Question: I need to align the ticks of two y axis. Unfortunately the solutions I've read do not work for me or, what I think is more probable, I just don't get it.
#### The Question:
I want to align the ticks of the secondary y axis to the ticks of the primary y axis. The plot shows power consumption with and without photovoltaik. The left ticks '[0,50,100,150]' should be aligned with the right ticks '[-30,-20,-10,0]'.

Here's my code.
'''
fig,ax1 = plt.subplots()
ax2 = ax1.twinx()
lg1 = ax1.plot(df_P_and_PVA_av['time'], df_P_and_PVA_av['ges mean power'], label="Leistungsbezug Hauptzahler",color="blue", linewidth=0.9)
lg2 = ax1.plot(df_P_and_PVA_av['time'], df_P_and_PVA_av['combined mean power'], label="Leistungsbezug Hauptzahler ohne PVAs",color="blue", linewidth=0.9, linestyle='dotted')
lg3 = ax2.plot(df_P_and_PVA_av['time'], df_P_and_PVA_av['PVA mean power'], label="Leistung PVAs",color="lightblue", linewidth=0.9)
ax1.set_title("durchschnittlicher Lastgang Hauptzahler und PVA " + season_str + "
" + str(df_P_period['date and time'].min().strftime('%d.%m.%Y')) + " bis " + str(df_P_period['date and time'].max().strftime('%d.%m.%Y')))
ax1.set_xlabel("Zeit")
ax1.set_ylabel("Leistung Hauptzahler [kW]")
ax2.set_ylabel("Leistung PVAs [kW]")
Anzahl_x_ticks = 6
x_ticks = list()
laenge = len(df_P_and_PVA_av['time'])
step = int(round(len(df_P_and_PVA_av['time'])/Anzahl_x_ticks))
for x in np.arange(Anzahl_x_ticks+1):
if x == Anzahl_x_ticks:
x_ticks.append(df_P_and_PVA_av['time'].max())
else:
x_ticks.append(df_P_and_PVA_av['time'].iloc[x*step])
ax1.set_xticks(x_ticks)
ax1.xaxis.set_minor_formatter(mdates.DateFormatter('%H:%M'))
ax1.yaxis.set_major_locator(ticker.AutoLocator())
ax1.yaxis.set_minor_locator(ticker.AutoMinorLocator())
ax2.yaxis.set_major_locator(ticker.AutoLocator())
ax2.yaxis.set_minor_locator(ticker.AutoMinorLocator())
ratio = 1/3
x_left, x_right = ax1.get_xlim()
y_low, y_high = ax1.get_ylim()
ax1.set_aspect(abs((x_right-x_left)/(y_low-y_high))*ratio)
lg = lg1 + lg2 + lg3
labs = [l.get_label() for l in lg]
# Shrink current axis's height by 10% on the bottom
box = ax1.get_position()
ax1.set_position([box.x0, box.y0 + box.height * 0.1,
box.width, box.height * 0.9])
# Put a legend below current axis
ax1.legend(lg,labs,loc='upper center', bbox_to_anchor=(0.5, -0.3),
fancybox=True, shadow=False, ncol=2, fontsize=10)
ax1.grid()
ax2.grid()
fig.tight_layout()
'''
See data below:
'''
time,PVA mean power,ges mean power,combined mean power
00:00,0.0,93.83310533515731,93.83310533515731
00:15,0.0,94.90560875512996,94.90560875512996
00:30,0.0,88.93023255813954,88.93023255813954
00:45,0.0,84.41586867305061,84.41586867305061
01:00,0.0,85.4938440492476,85.4938440492476
01:15,0.0,78.22708618331053,78.22708618331053
01:30,0.0,73.4829001367989,73.4829001367989
01:45,0.0,72.54172366621067,72.54172366621067
02:00,0.0,69.75923392612859,69.75923392612859
02:15,0.0,62.451436388508895,62.451436388508895
02:30,0.0,60.55813953488372,60.55813953488372
02:45,0.0,62.28180574555404,62.28180574555404
03:00,0.0,56.35020519835842,56.35020519835842
03:15,0.0,50.834473324213405,50.834473324213405
03:30,0.0,47.945280437756495,47.945280437756495
03:45,0.0,42.08481532147743,42.08481532147743
04:00,0.0,37.25854993160055,37.25854993160055
04:15,0.0,37.778385772913815,37.778385772913815
04:30,0.0,29.428180574555405,29.428180574555405
04:45,0.0,26.632010943912448,26.632010943912448
05:00,0.0,27.655266757865938,27.655266757865938
05:15,0.0,23.036935704514363,23.036935704514363
05:30,0.0,20.749658002735977,20.749658002735977
05:45,0.0,24.388508891928865,24.388508891928865
06:00,0.0,28.393980848153216,28.393980848153216
06:15,0.0,25.231190150478795,25.231190150478795
06:30,0.0,24.722298221614228,24.722298221614228
06:45,0.0,31.151846785225718,31.151846785225718
07:00,-0.0006195652173913,28.372093023255815,28.372712588473206
07:15,-0.0373152173913043,39.96169630642955,39.999011523820855
07:30,-0.1500326086956522,26.796169630642954,26.946202239338607
07:45,-0.3798586956521739,27.392612859097127,27.772471554749302
08:00,-0.7411739130434781,28.54172366621067,29.28289757925415
08:15,-1.2384782608695648,41.65253077975376,42.891009040623324
08:30,-1.952,30.555403556771545,32.50740355677154
08:45,-2.885717391304348,34.66484268125855,37.550560072562895
09:00,-4.00596739130435,41.86046511627907,45.866432507583426
09:15,-5.352141304347827,50.84541723666211,56.19755854100993
09:30,-6.705413043478261,47.102599179206564,53.80801222268482
09:45,-8.542423913043475,50.70861833105335,59.25104224409682
10:00,-10.197836956521735,57.55950752393981,67.75734448046154
10:15,-12.020652173913042,74.31463748290014,86.33528965681319
10:30,-13.50114130434782,77.09439124487004,90.59553254921786
10:45,-15.37723913043479,82.15868673050616,97.53592586094095
11:00,-17.448141304347825,81.38987688098496,98.83801818533279
11:15,-19.2846304347826,86.88372093023256,106.16835136501516
11:30,-20.54,87.44186046511628,107.98186046511628
11:45,-22.89032608695652,86.03009575923393,108.92042184619045
12:00,-23.88431521739129,92.19151846785226,116.07583368524355
12:15,-24.400217391304345,87.8358413132695,112.23605870457385
12:30,-25.06295652173912,83.46374829001368,108.52670481175281
12:45,-24.271391304347823,86.4514363885089,110.72282769285673
13:00,-25.826423913043477,85.05608755129958,110.88251146434305
13:15,-26.286391304347816,81.54309165526676,107.82948295961458
13:30,-25.576065217391307,83.68809849521203,109.26416371260333
13:45,-26.939999999999998,87.26675786593707,114.20675786593706
14:00,-27.62970652173913,91.26949384404925,118.89920036578837
14:15,-26.774228260869567,84.46511627906976,111.23934453993932
14:30,-25.4070760869565,89.78932968536252,115.19640577231903
14:45,-26.066369565217396,87.33242134062928,113.39879090584668
15:00,-24.71608695652174,92.87004103967168,117.58612799619341
15:15,-23.22843478260869,102.30369357045144,125.53212835306013
15:30,-21.706978260869555,98.14500683994528,119.85198510081483
15:45,-20.49426086956522,94.45690834473324,114.95116921429846
16:00,-18.77570652173913,95.8796169630643,114.65532348480343
16:15,-16.73016304347826,102.25991792065663,118.99008096413489
16:30,-15.182967391304356,99.7045143638851,114.88748175518946
16:45,-13.26690217391305,99.37072503419972,112.63762720811278
17:00,-12.464771739130436,107.23392612859097,119.6986978677214
17:15,-10.54741304347826,102.9329685362517,113.48038157972996
17:30,-8.76653260869565,101.98084815321478,110.74738076191043
17:45,-7.517326086956521,108.1641586867305,115.68148477368702
18:00,-5.8470434782608685,109.25854993160054,115.10559340986141
18:15,-4.581456521739131,105.04514363885089,109.62660016059002
18:30,-3.26388043478261,109.34610123119015,112.60998166597275
18:45,-2.263402173913044,112.2626538987688,114.52605607268185
19:00,-1.6043586956521736,116.63474692202462,118.23910561767678
19:15,-0.977195652173913,115.74281805745554,116.72001370962946
19:30,-0.5131630434782608,116.93570451436389,117.44886755784215
19:45,-0.2263804347826086,113.84952120383036,114.07590163861298
20:00,-0.0580543478260869,116.13679890560876,116.19485325343484
20:15,-0.0065217391304347,118.69767441860465,118.70419615773508
20:30,-1.0869565217391303e-05,114.34746922024624,114.34748008981146
20:45,0.0,114.81805745554036,114.81805745554036
21:00,0.0,119.05882352941177,119.05882352941177
21:15,0.0,115.56771545827634,115.56771545827634
21:30,0.0,114.76333789329685,114.76333789329685
21:45,0.0,114.75786593707251,114.75786593707251
22:00,0.0,112.89192886456908,112.89192886456908
22:15,0.0,103.26128590971273,103.26128590971273
22:30,0.0,103.85225718194255,103.85225718194255
22:45,0.0,108.55813953488372,108.55813953488372
23:00,0.0,105.38987688098496,105.38987688098496
23:15,0.0,100.1641586867305,100.1641586867305
23:30,0.0,100.54172366621067,100.54172366621067
23:45,0.0,95.48016415868673,95.48016415868673
24:00,0.0,93.83310533515731,93.83310533515731
'''
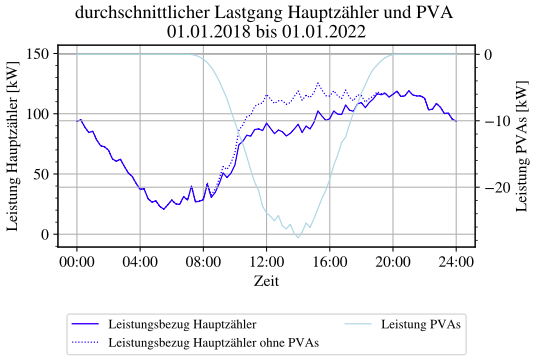
Answer: If you know in advance to which values you want to limit the two y axis, then you can use <URL>:
'''
n_ticks = 4
y1_min = 0
y1_max = 150
y2_min = -30
y2_max = 0
ax1.set_yticks(np.linspace(y1_min, y1_max, n_ticks))
ax2.set_yticks(np.linspace(y2_min, y2_max, n_ticks))
ax1.set_ylim(y1_min, y1_max)
ax2.set_ylim(y2_min, y2_max)
'''
In order to make it works properly, you need to remove this line:
'''
# ax1.set_aspect(abs((x_right-x_left)/(y_low-y_high))*ratio)
'''
<URL>